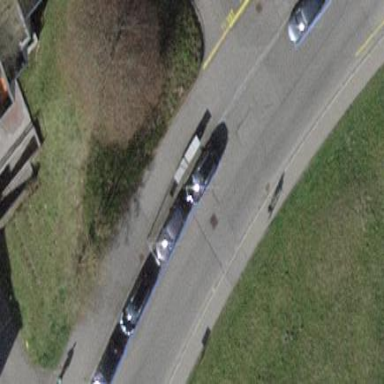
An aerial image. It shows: Parking lane for vehicles.